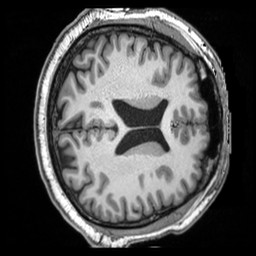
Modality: T1w
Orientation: axial
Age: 21
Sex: male